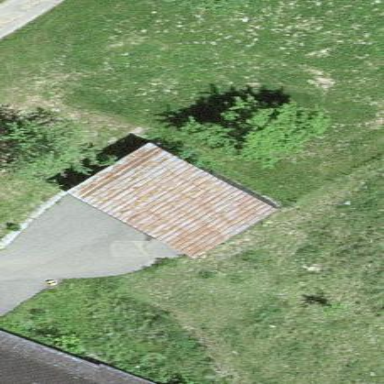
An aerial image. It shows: Shed building.